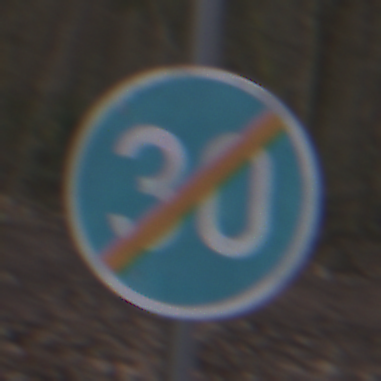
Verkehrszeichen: EndeMindestgeschwindigkeit
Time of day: MorningAfternoon
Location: Outdoor (Nature)
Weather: Overcast
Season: Autumn
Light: Natural